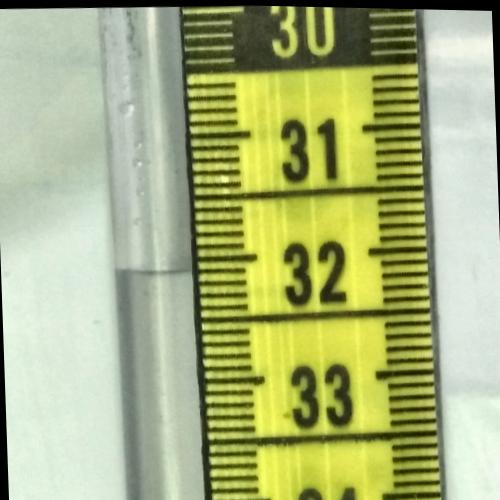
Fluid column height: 32.1 cm